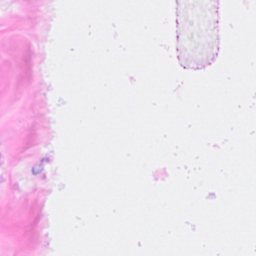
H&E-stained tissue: Breast